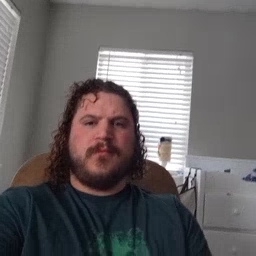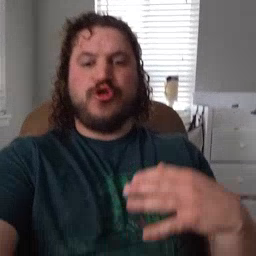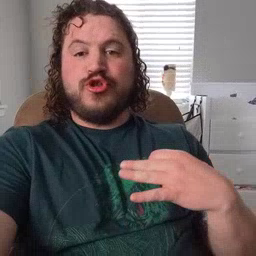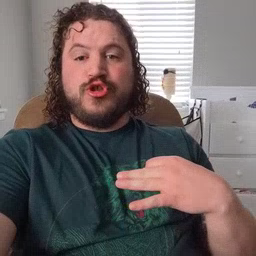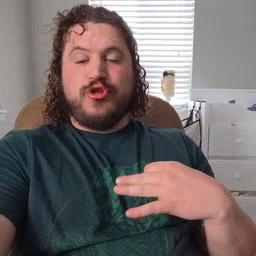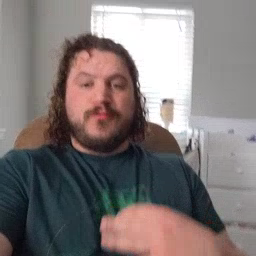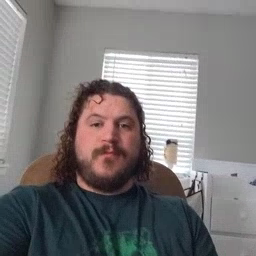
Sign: shirt